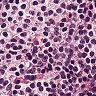
Metastatic tissue present: no